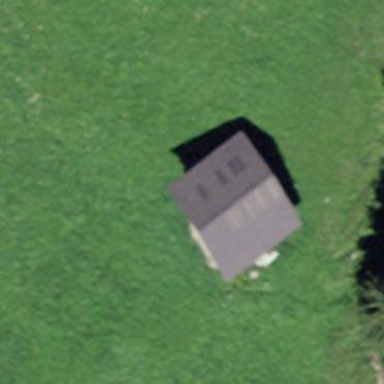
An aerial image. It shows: Barn.